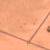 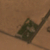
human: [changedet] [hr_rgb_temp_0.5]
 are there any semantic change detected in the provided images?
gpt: New park was created near the roads.